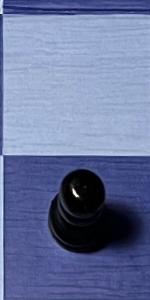
Label: Pawn_Black